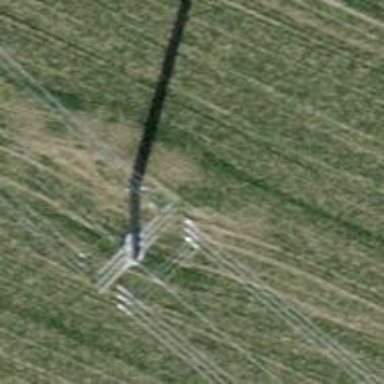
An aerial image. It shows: Three power lines with cables.